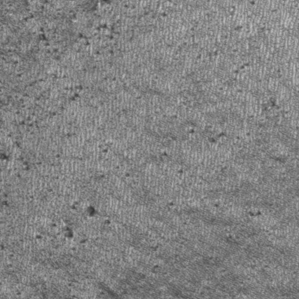
Label: frost